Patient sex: M
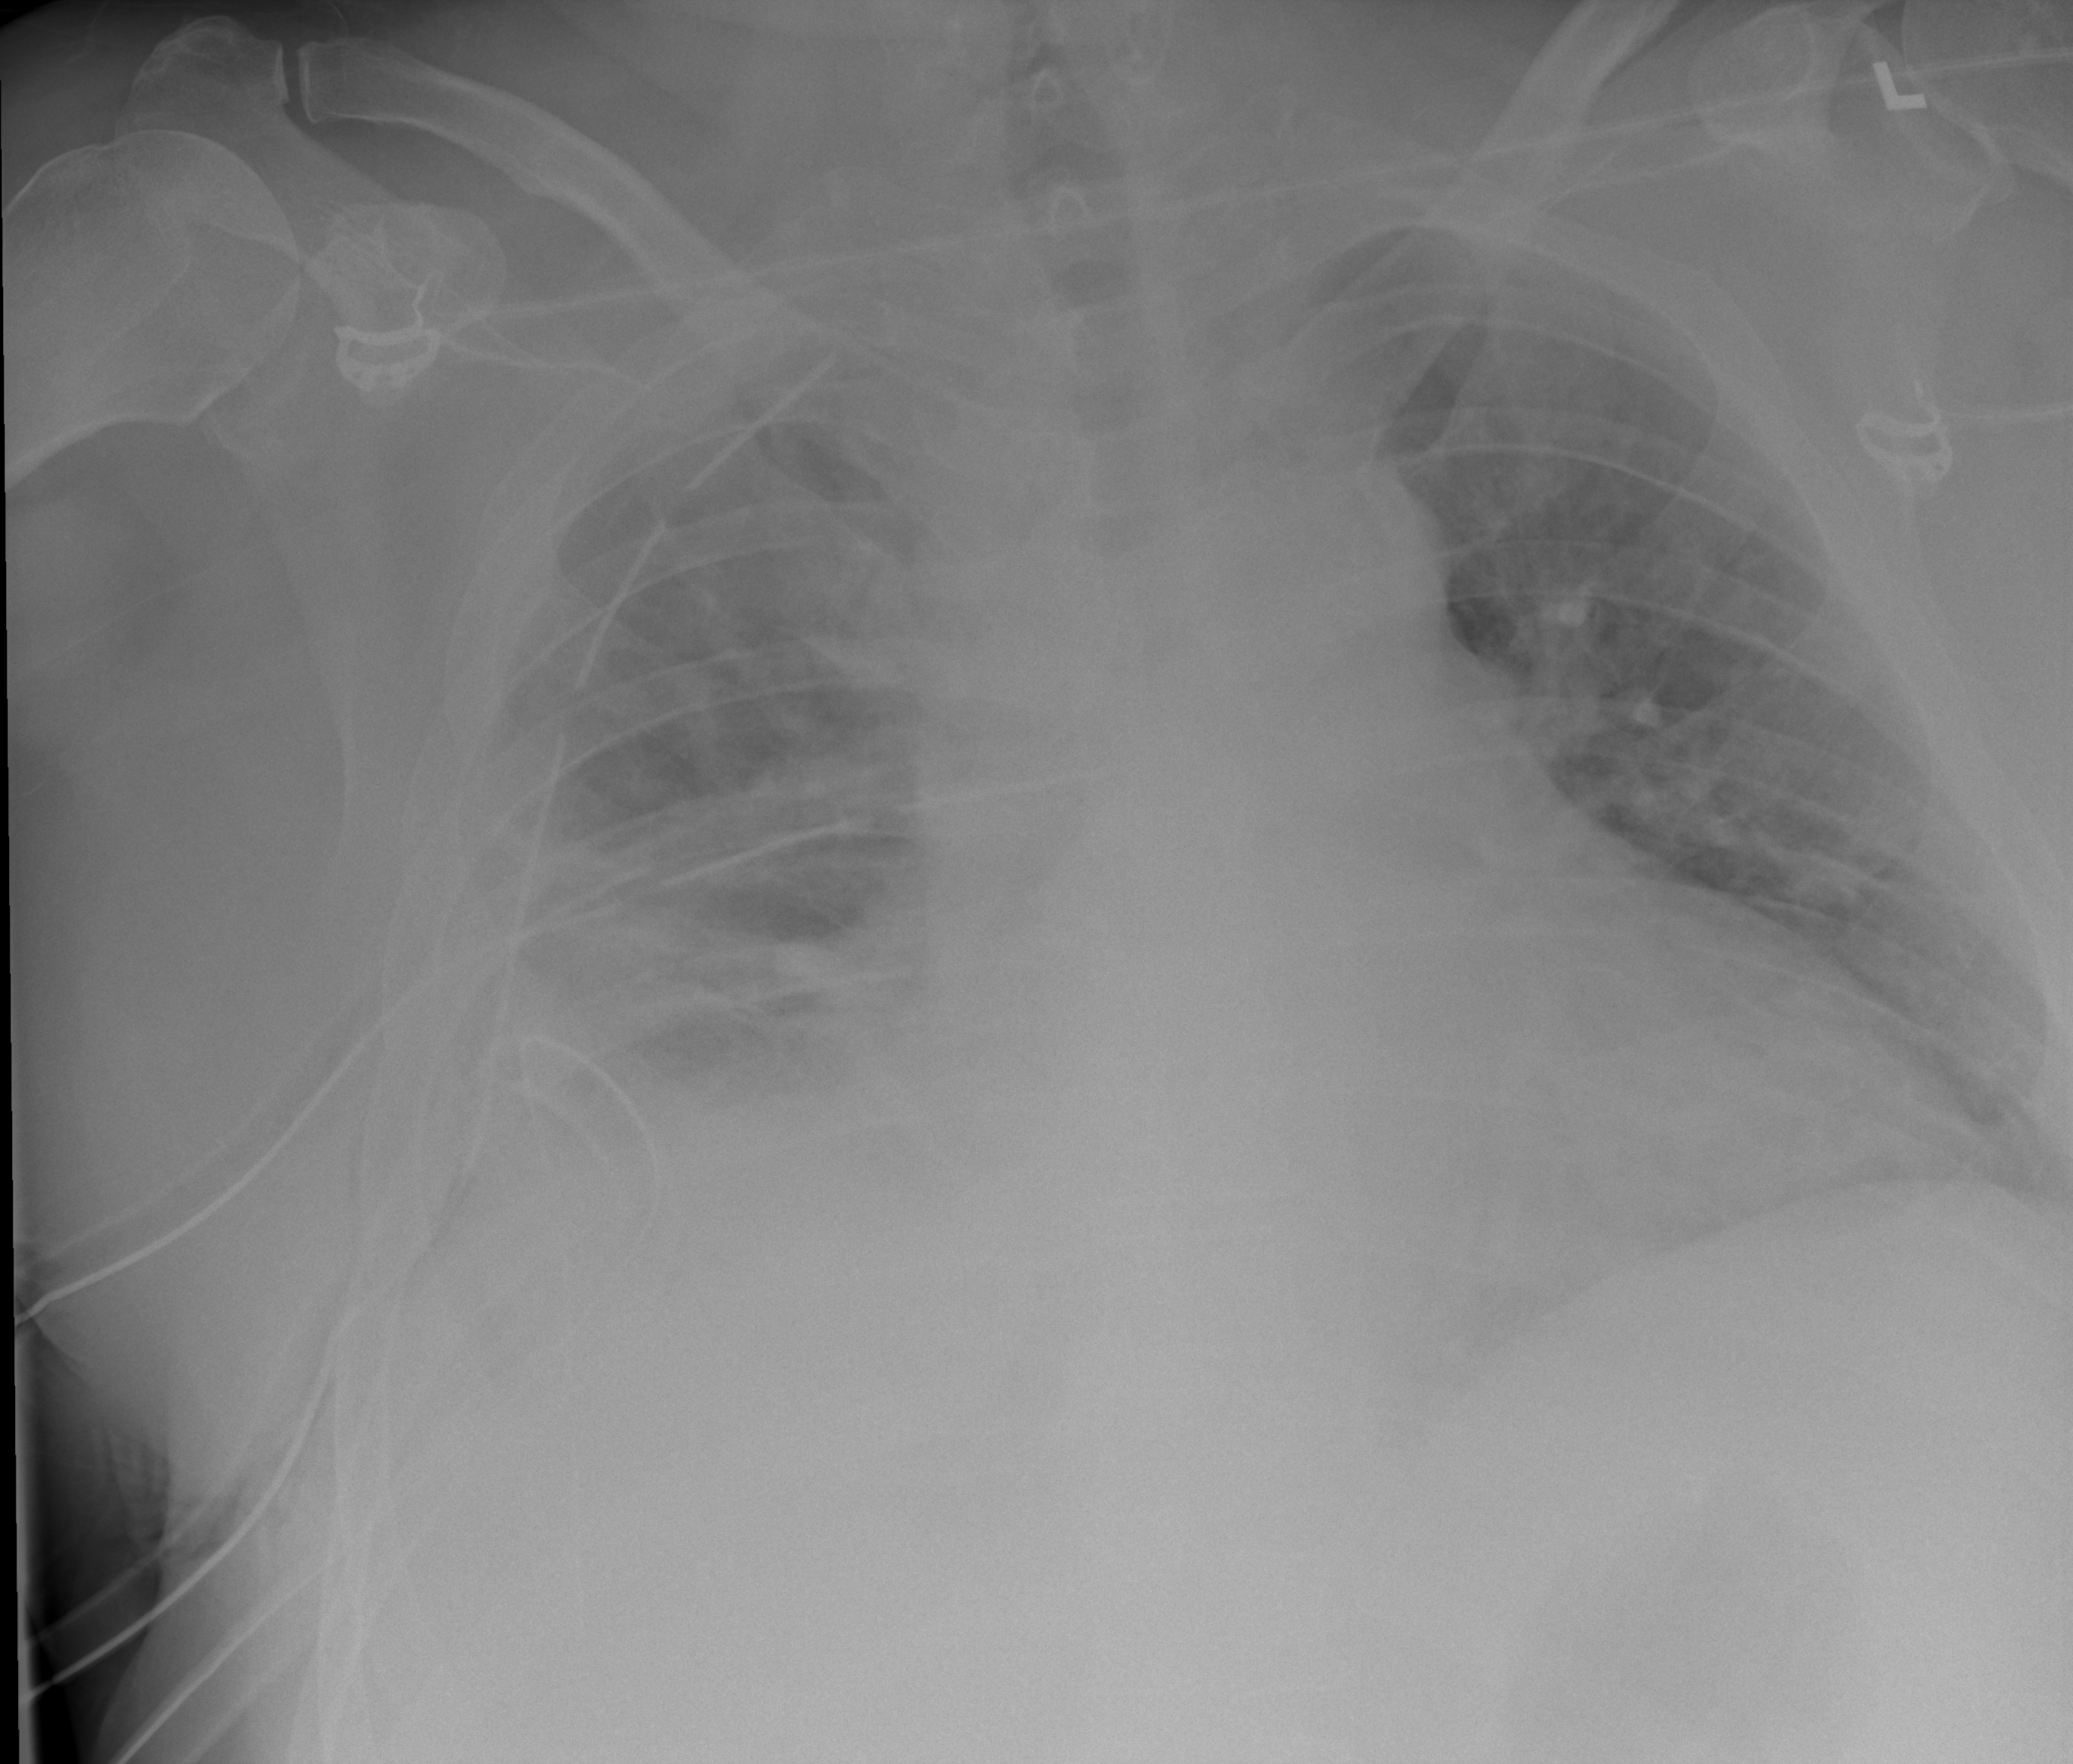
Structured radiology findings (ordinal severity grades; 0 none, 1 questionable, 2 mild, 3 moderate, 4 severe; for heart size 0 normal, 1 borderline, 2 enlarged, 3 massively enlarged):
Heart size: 2
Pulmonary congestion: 0
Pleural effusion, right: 3
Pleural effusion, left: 0
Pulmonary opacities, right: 0
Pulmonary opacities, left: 0
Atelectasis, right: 3
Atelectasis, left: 0